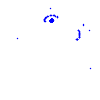
Particle: electron